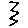
Label: zigzag